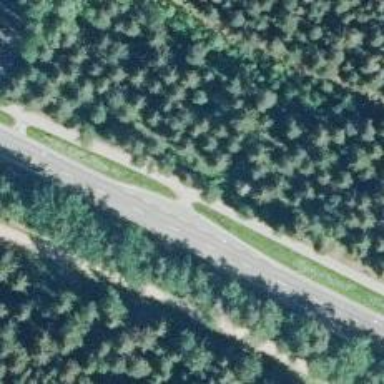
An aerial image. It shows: Asphalt cycleway.